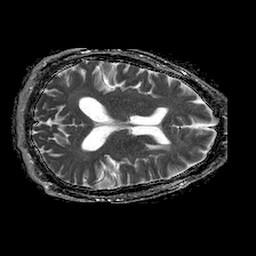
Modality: ADC
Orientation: axial
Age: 50
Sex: male
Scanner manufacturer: philips
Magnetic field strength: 1.5 T
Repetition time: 4.6 s
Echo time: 0.08631 s